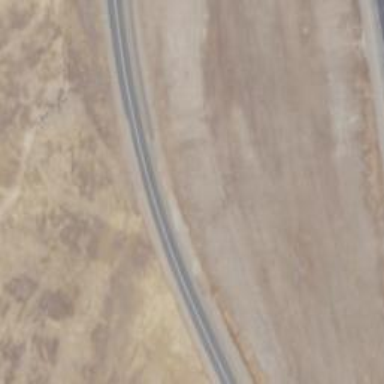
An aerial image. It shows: Asphalt trunk link road.